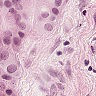
Metastatic tissue present: yes